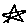
Label: star